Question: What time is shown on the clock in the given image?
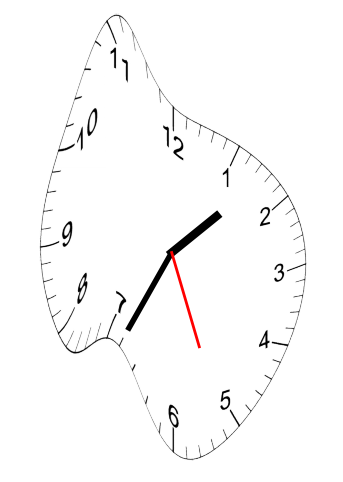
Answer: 01:34:26